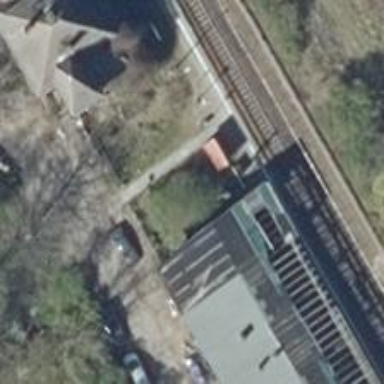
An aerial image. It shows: Stop position for public transport on the railway.